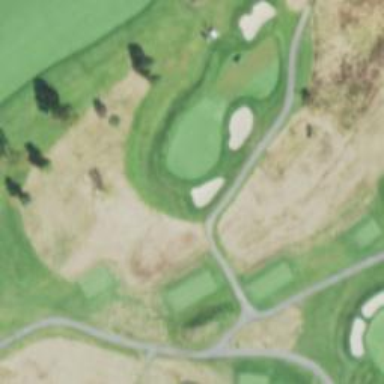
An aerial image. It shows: Golf hole.